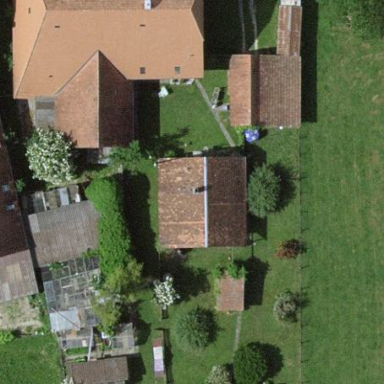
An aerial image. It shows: Farm building.